Field crop: maize
Growth stage: 2
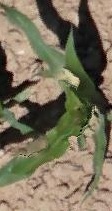
Species: maize